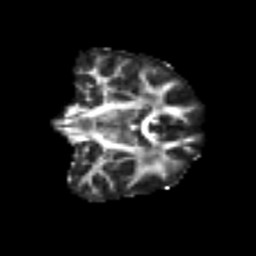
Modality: FA
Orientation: coronal
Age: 72
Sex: female
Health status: ill
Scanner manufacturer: siemens
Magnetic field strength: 3 T
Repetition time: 8.7 s
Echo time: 0.11 s